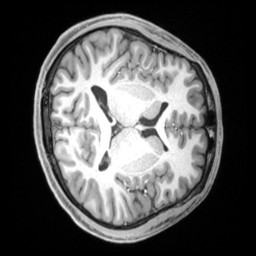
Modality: T1w
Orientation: axial
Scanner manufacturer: siemens
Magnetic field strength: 3 T
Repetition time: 2.5 s
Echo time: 0.00218 s